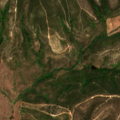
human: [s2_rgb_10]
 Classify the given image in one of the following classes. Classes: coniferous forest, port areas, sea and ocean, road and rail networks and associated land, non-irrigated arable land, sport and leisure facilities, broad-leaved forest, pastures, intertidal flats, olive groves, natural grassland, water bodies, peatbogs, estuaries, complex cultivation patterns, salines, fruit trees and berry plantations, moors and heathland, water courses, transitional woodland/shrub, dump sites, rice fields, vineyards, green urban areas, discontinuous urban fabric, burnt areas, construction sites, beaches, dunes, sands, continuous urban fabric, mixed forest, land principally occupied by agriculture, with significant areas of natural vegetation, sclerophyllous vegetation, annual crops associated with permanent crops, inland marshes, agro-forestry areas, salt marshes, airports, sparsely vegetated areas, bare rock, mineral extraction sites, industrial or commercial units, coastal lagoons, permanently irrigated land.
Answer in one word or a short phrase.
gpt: olive groves, broad-leaved forest, transitional woodland/shrub